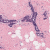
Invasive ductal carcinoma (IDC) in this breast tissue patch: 0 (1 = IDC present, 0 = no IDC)